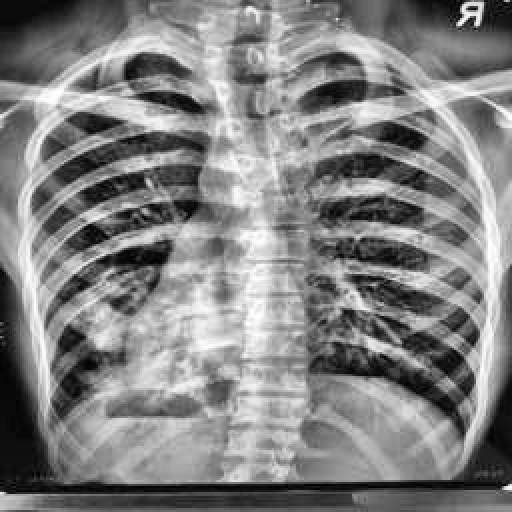
Finding: TUBERCULOSIS